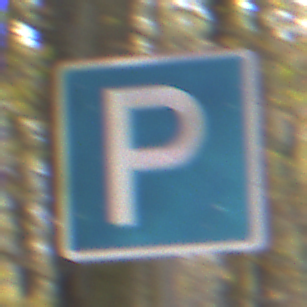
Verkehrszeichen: Parken
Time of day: MorningAfternoon
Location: Outdoor (Nature)
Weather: Overcast
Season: Autumn
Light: Natural